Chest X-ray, AP view. Patient: 56 years old, sex F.
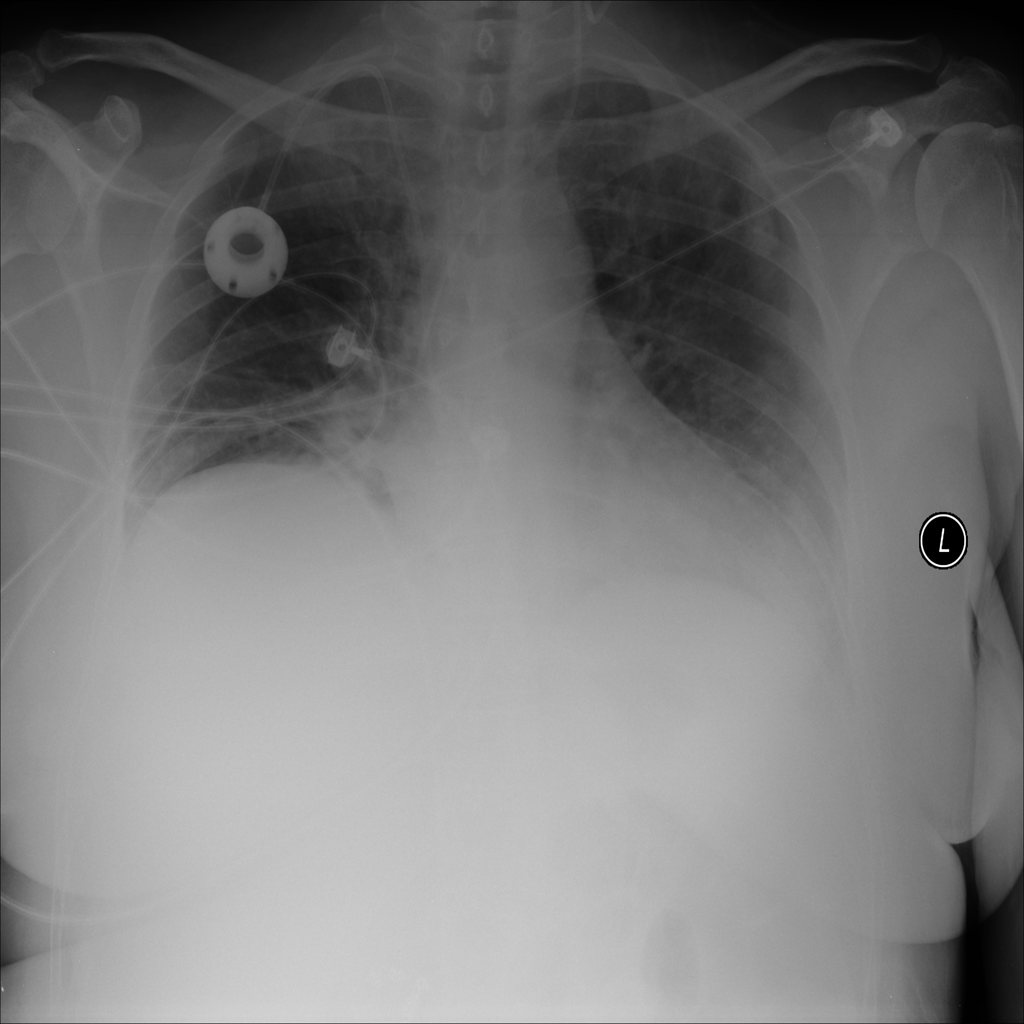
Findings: Atelectasis